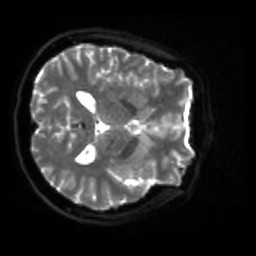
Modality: sbref
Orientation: axial
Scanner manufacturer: siemens
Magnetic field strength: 3 T
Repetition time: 4 s
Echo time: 0.0594 s